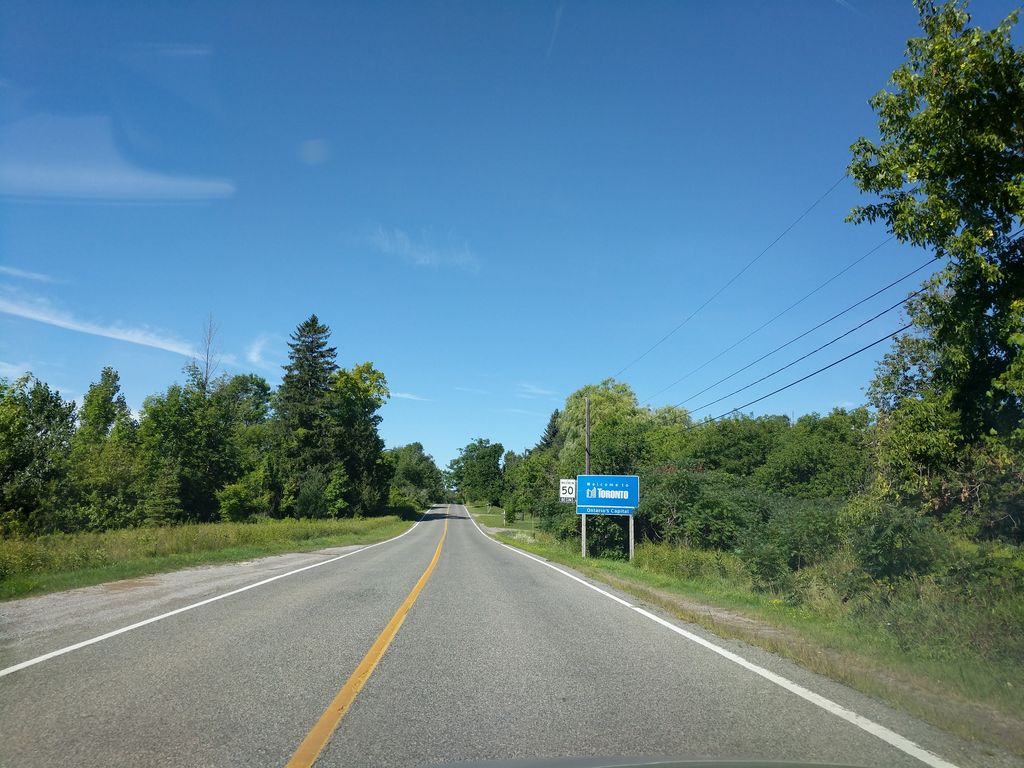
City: toronto